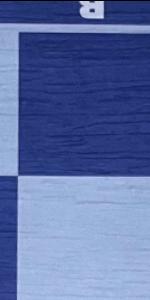
Label: Empty